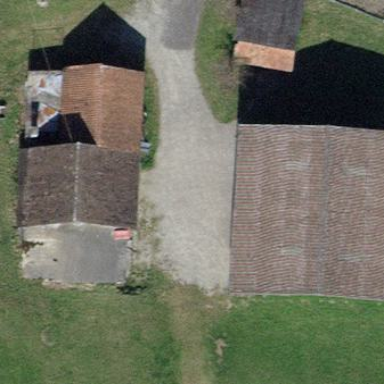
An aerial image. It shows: Farm auxiliary building with gabled roof.